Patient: sex M, age 17
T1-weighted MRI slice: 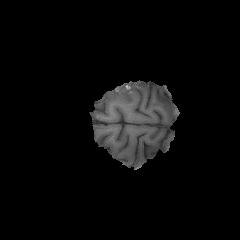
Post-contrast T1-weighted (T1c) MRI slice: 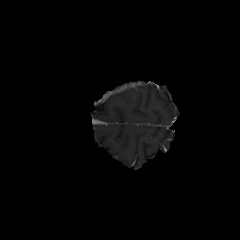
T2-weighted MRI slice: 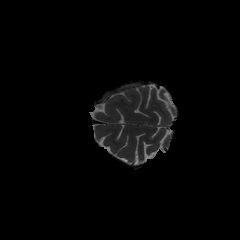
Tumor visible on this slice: no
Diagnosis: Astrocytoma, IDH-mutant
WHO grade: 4